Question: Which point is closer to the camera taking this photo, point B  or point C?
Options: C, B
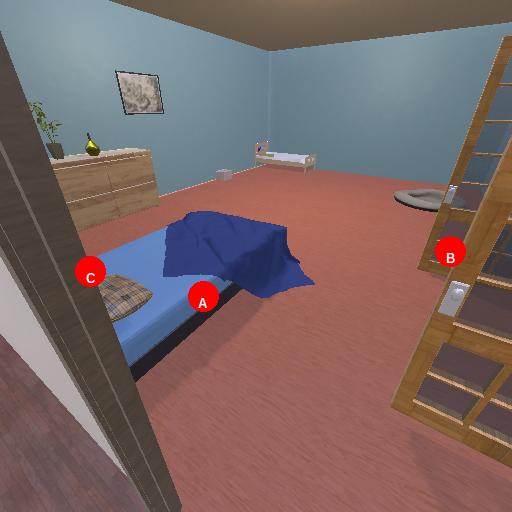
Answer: C